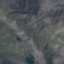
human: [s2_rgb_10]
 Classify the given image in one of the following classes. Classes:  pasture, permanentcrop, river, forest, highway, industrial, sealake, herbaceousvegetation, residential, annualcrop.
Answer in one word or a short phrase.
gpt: HerbaceousVegetation